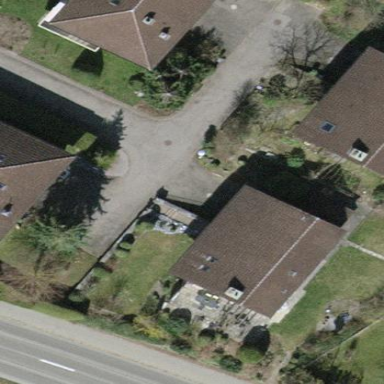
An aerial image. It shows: Detached building with saltbox-shaped roof.